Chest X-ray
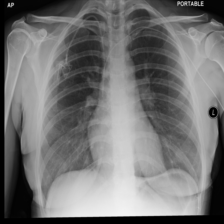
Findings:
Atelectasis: negative
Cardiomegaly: negative
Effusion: negative
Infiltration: negative
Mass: negative
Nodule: negative
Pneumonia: negative
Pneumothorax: negative
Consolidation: negative
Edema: negative
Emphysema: negative
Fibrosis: negative
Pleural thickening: negative
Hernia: negative